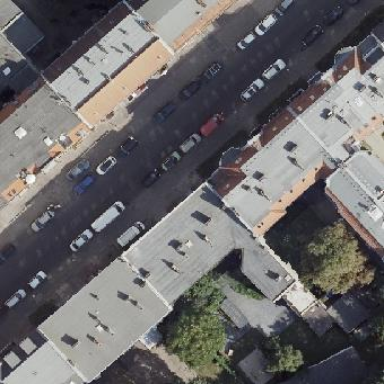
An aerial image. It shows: Apartment building with double saltbox roof shape.